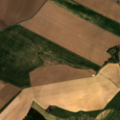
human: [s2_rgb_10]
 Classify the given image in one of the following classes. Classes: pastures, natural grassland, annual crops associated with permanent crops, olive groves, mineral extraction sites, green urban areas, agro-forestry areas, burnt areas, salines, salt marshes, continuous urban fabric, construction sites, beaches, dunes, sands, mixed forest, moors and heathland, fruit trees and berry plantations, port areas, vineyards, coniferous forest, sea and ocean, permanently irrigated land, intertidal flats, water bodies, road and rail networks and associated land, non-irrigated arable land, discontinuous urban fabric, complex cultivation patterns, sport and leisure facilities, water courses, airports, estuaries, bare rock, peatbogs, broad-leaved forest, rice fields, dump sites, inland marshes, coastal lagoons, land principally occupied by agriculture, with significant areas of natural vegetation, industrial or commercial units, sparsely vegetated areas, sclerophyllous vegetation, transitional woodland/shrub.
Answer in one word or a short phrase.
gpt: discontinuous urban fabric, non-irrigated arable land, complex cultivation patterns